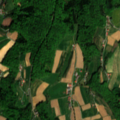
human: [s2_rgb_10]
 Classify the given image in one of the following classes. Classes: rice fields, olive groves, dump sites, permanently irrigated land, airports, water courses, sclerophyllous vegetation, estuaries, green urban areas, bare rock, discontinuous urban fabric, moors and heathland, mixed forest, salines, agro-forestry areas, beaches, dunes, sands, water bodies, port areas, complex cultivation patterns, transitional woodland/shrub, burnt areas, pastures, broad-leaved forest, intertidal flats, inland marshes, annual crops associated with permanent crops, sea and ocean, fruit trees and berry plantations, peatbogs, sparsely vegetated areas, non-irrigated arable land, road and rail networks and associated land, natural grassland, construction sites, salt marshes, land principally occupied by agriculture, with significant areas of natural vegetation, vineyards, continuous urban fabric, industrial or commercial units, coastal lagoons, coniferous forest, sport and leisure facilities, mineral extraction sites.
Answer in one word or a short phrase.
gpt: non-irrigated arable land, complex cultivation patterns, land principally occupied by agriculture, with significant areas of natural vegetation, broad-leaved forest